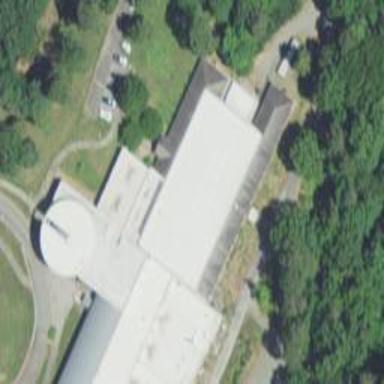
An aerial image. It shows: Museum building.